Question: I am finding that if I kill my app and then on every subsequent launch Parse deadlocks. Version: 1.6.4

I'm not the first to have reported this it seems, e.g.
<URL>
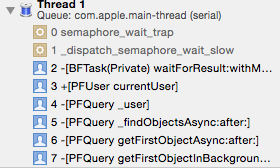
Answer: I believe this was fixed by Parse, in v1.7.2 (possibly earlier).